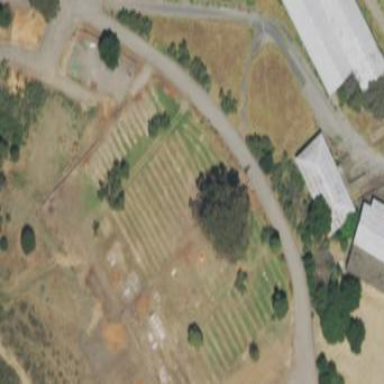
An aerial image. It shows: Cemetery.